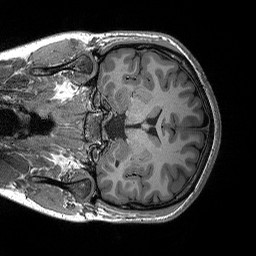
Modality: T1w
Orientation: coronal
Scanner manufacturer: siemens
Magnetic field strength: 3 T
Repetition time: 2.3 s
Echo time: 0.00298 s